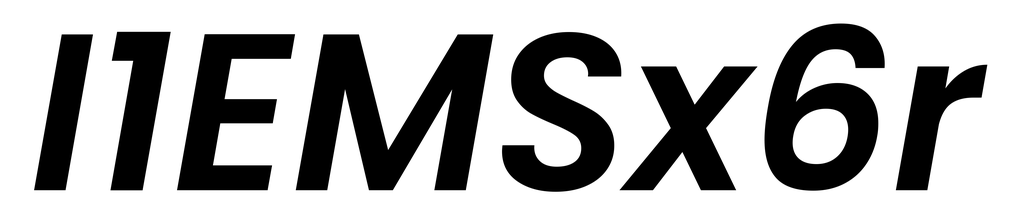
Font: Poppins-SemiBoldItalic